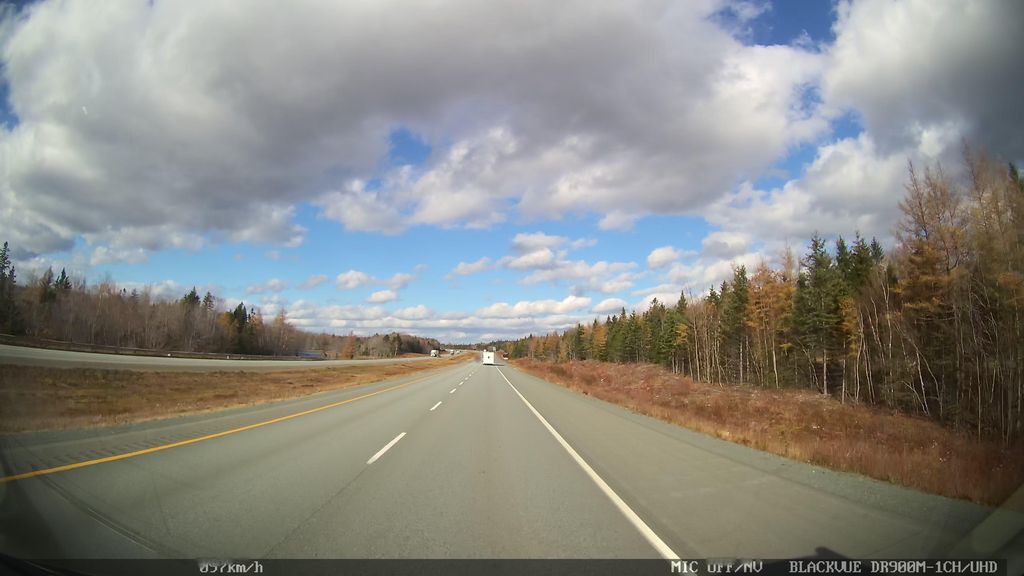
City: halifax